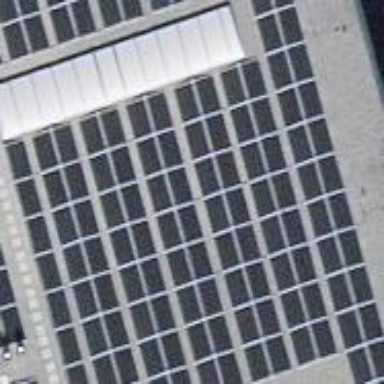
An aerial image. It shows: Solar power generator.